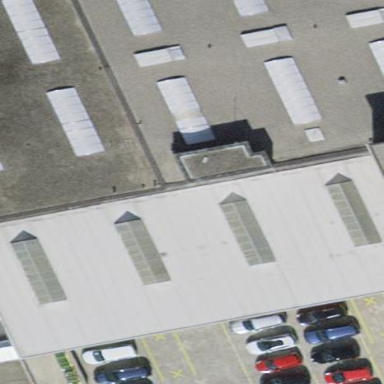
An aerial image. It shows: View of roof of building.